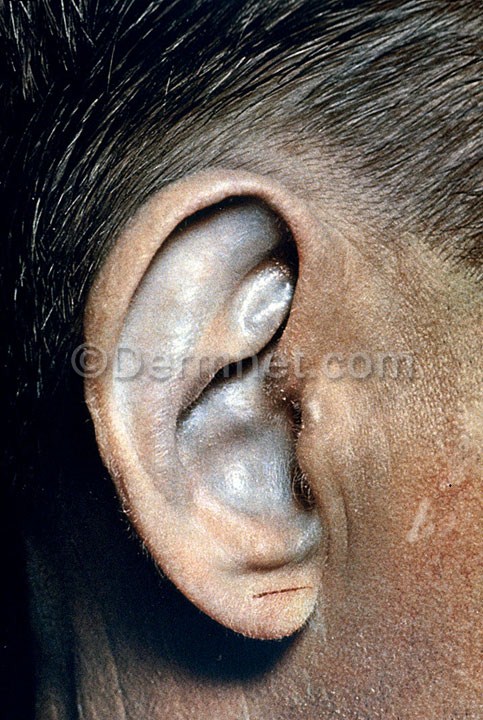
Disease: Systemic Disease